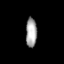
Tissue: lung
Cell type: Epithelial cells
Senescence score: 0.2178
Nuclear area (px): 320
Mean DAPI intensity: 163.744